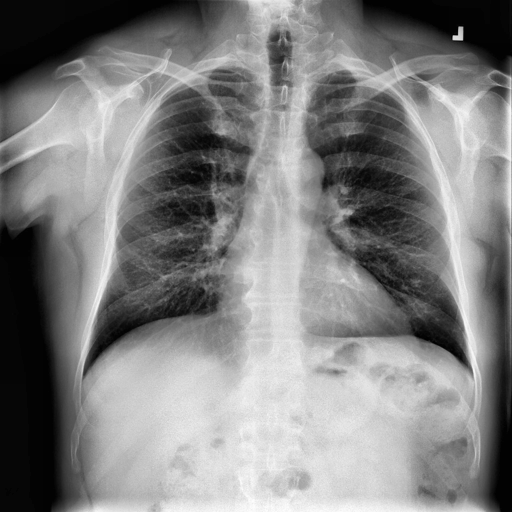
Finding: NORMAL